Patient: sex F, age 54
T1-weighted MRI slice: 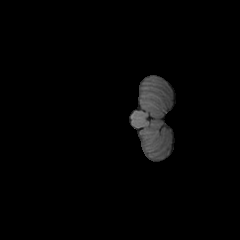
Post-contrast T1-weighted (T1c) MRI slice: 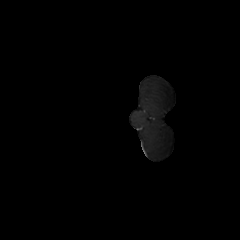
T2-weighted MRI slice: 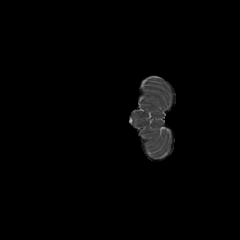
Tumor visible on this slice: no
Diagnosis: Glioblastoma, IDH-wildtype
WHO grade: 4